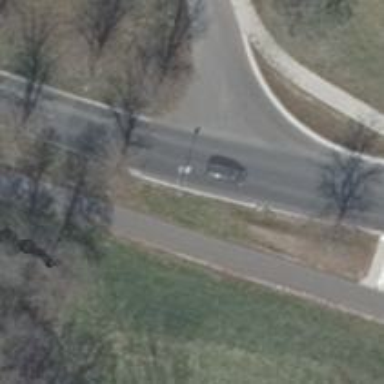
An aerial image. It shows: Secondary road with asphalt surface and lane markings.